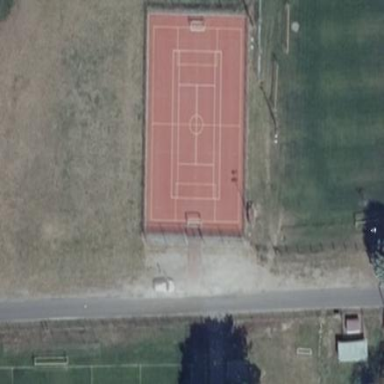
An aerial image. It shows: Soccer pitch designated for leisure and sports activities.